Question: I have an image resource created for png transaprency support with the following:
'''
$image = imagecreatetruecolor($new_width, $new_height);
imagealphablending($image, false);
imagesavealpha($image, true);
$new_image_bg = imagecolorallocatealpha($image, 255, 255, 255, 127);
imagefill($image, 0, 0, $new_image_bg);
'''
I'm then adding overlapping layers of text to this image resource with 'imagettftext()', however this overwrites the current area of the image. I'm trying to merge this into the existing image resource maintaining the transparency of the text string. Below is an example of what I'm trying to avoid:

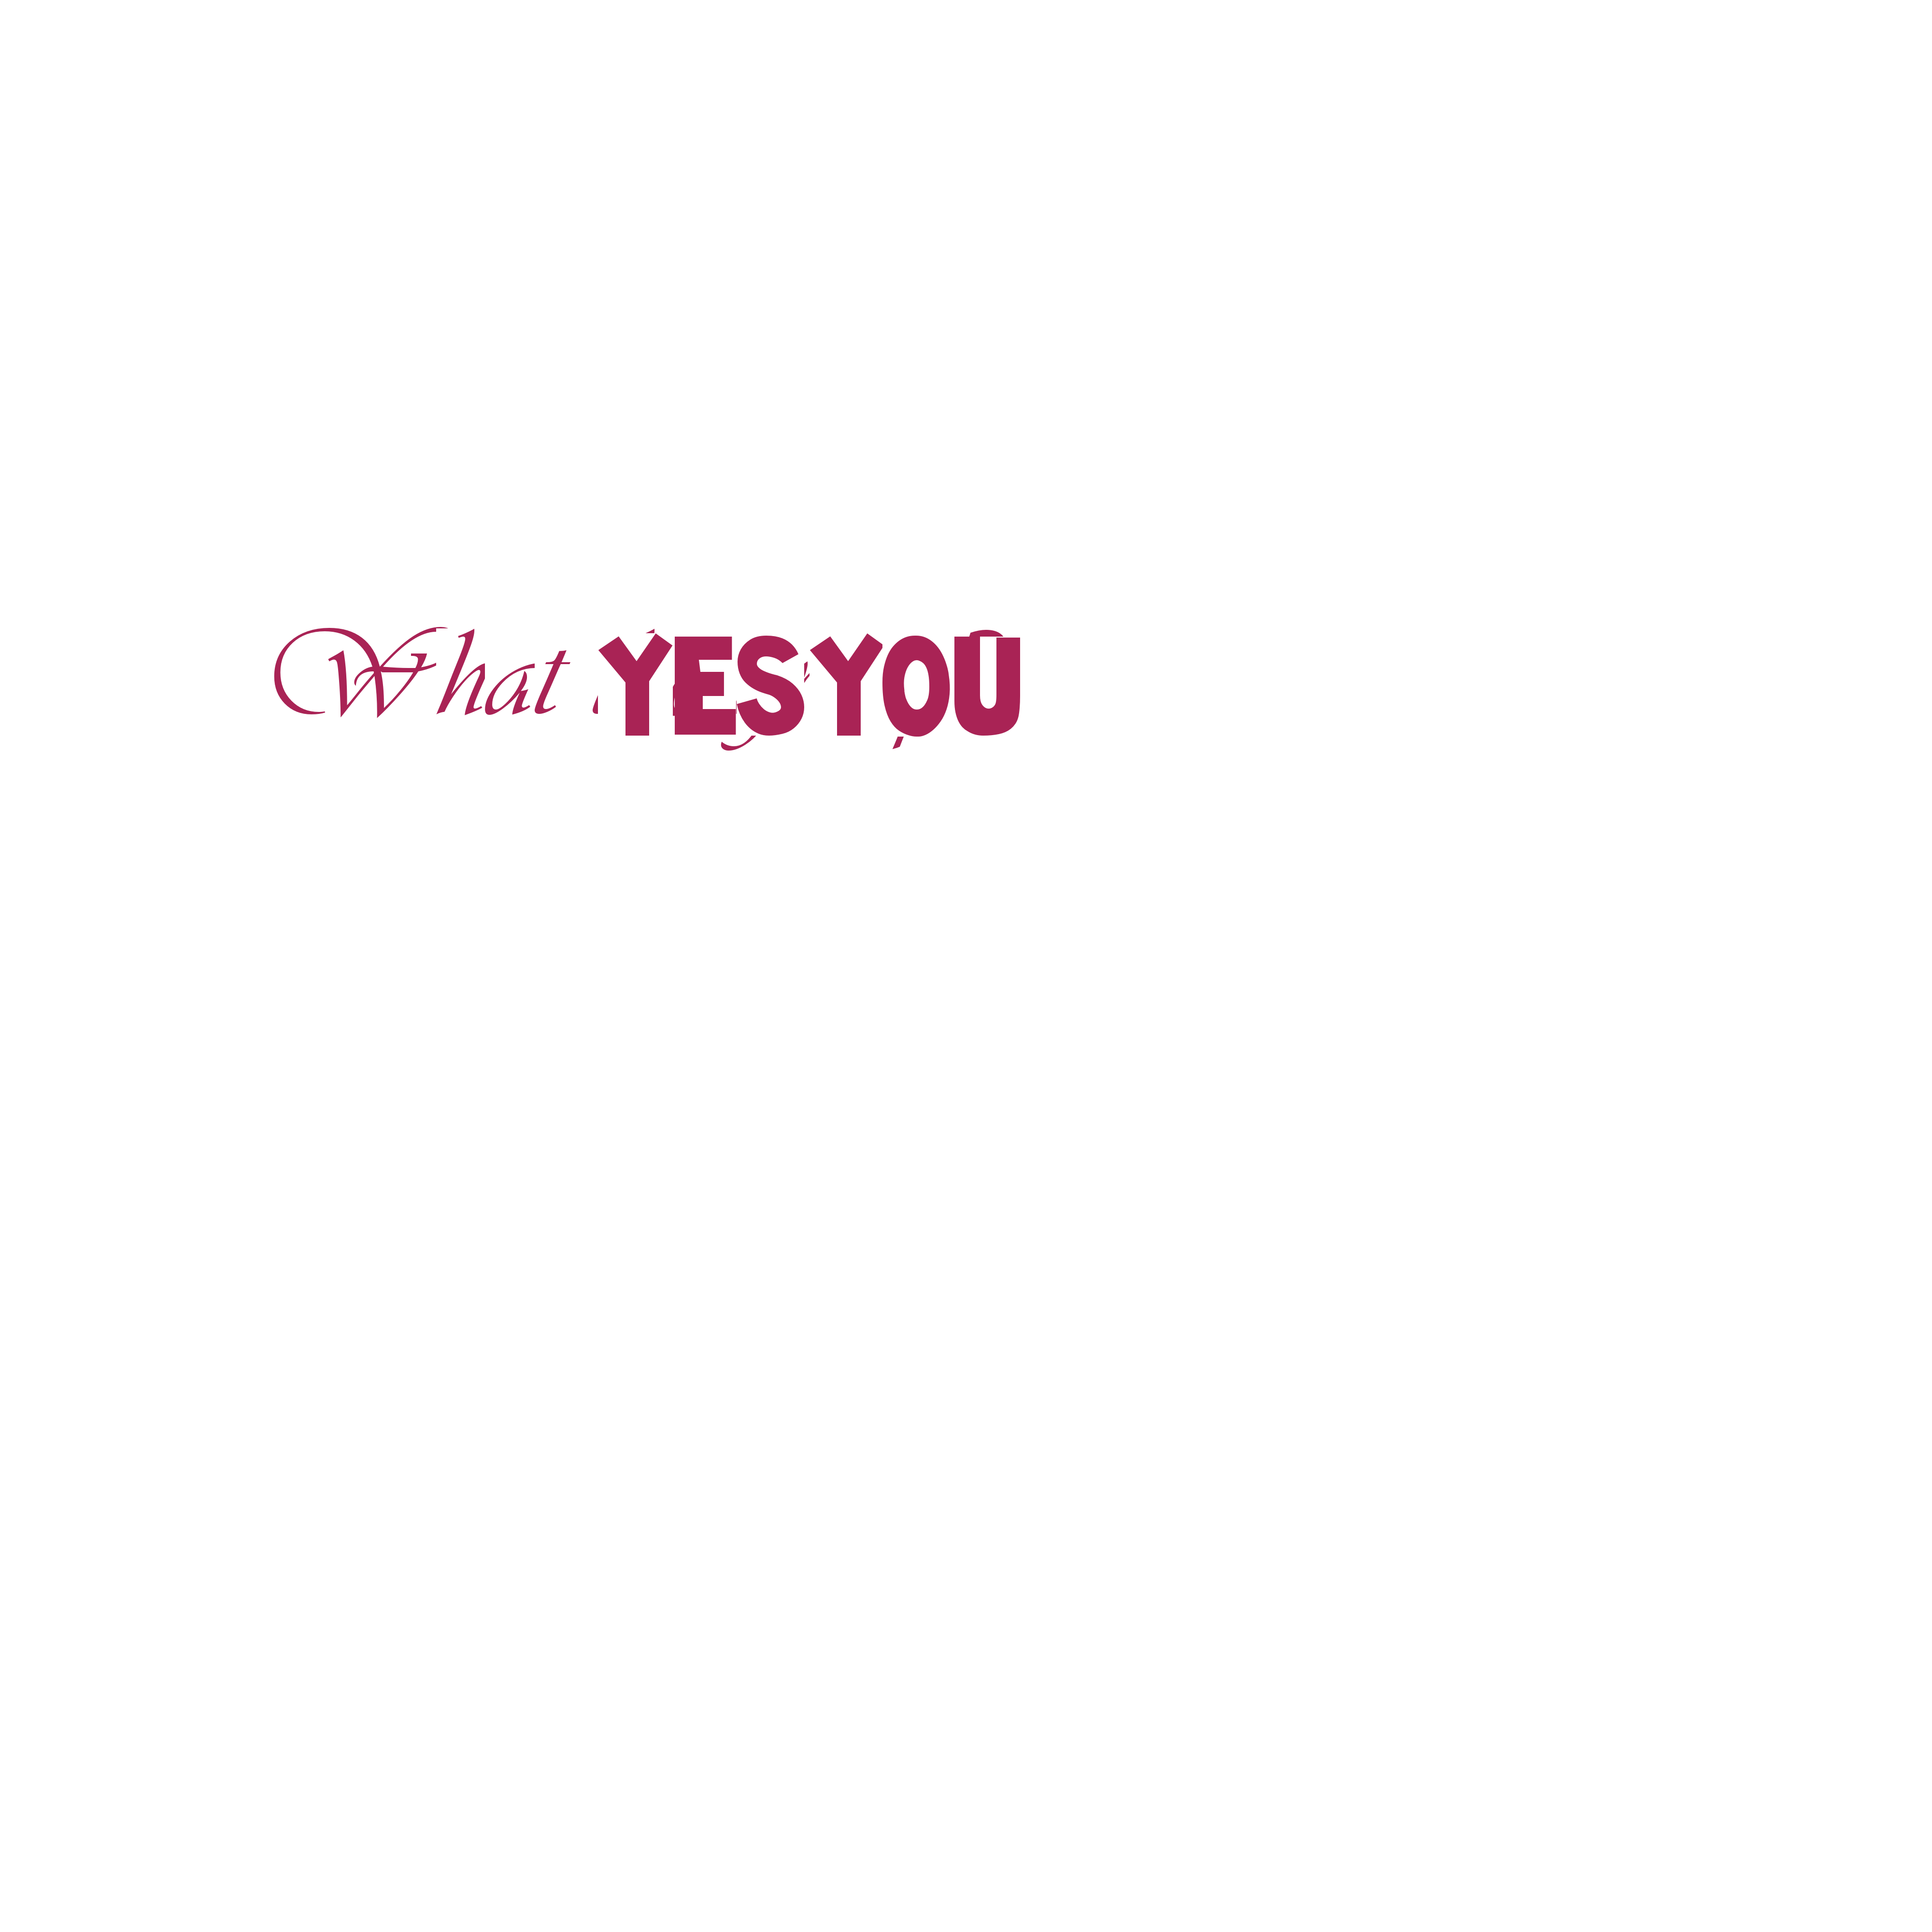
Answer: One solution is: rather than placing text directly in your target image, place it in a secondary image and then perform an 'imagecopymerge()' operation.